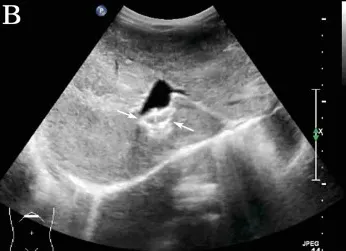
Abdominal ultrasound and contrast-enhanced computed tomography (CT) reexamination were performed 3 years after the interventional therapy. Hyperechogenicity between LPV, and ,inferior vena cava (arrows).
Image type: radiology (ultrasound)